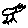
Label: bird